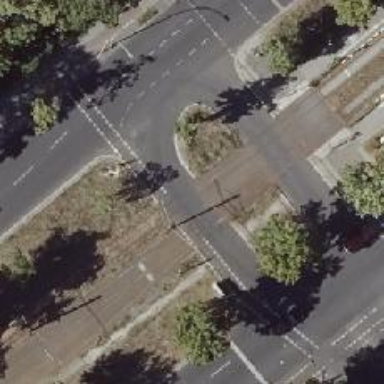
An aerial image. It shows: Tram level crossing on railway.